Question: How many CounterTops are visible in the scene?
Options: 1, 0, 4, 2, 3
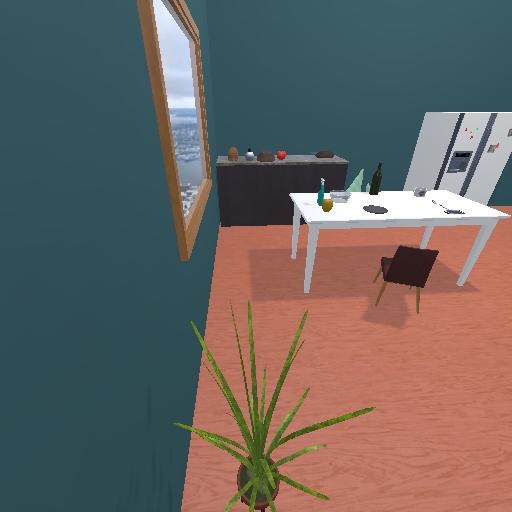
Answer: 1